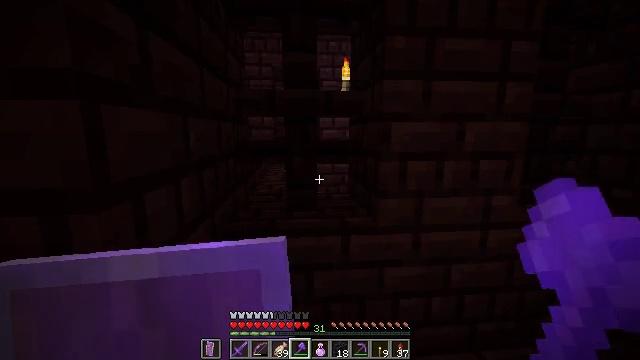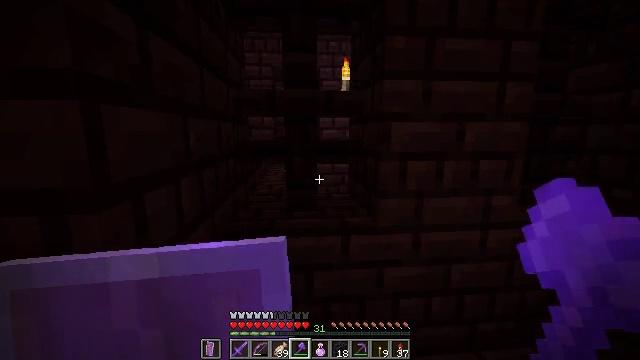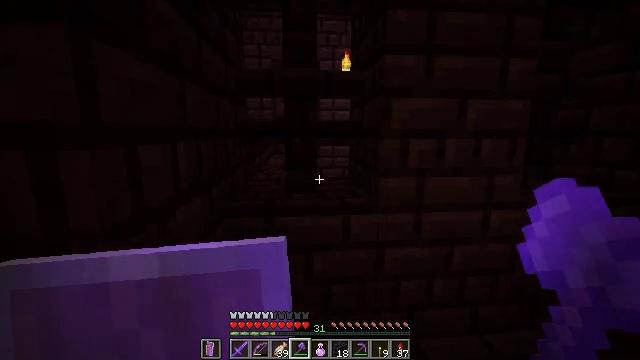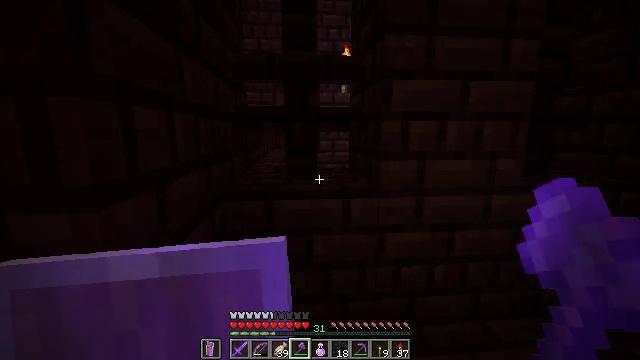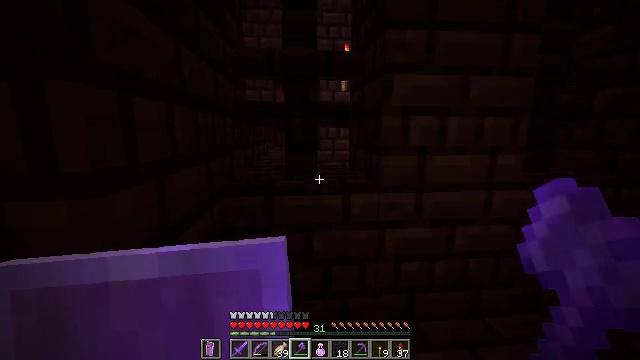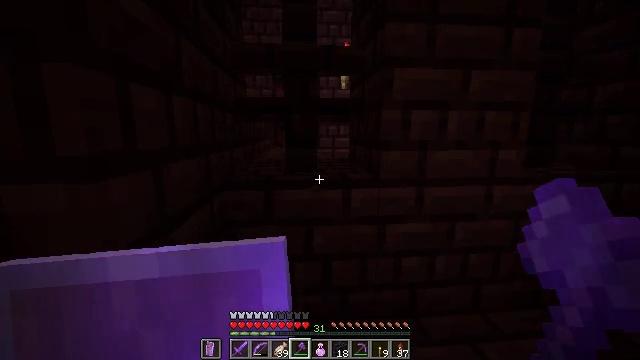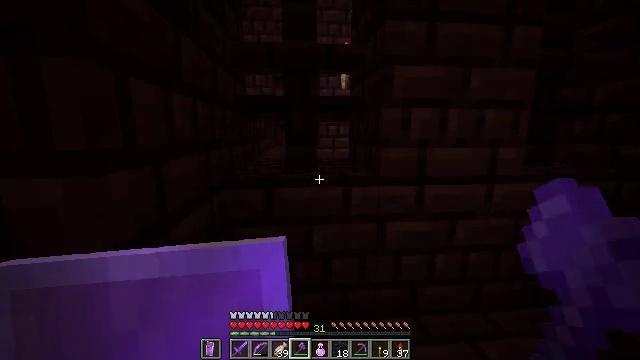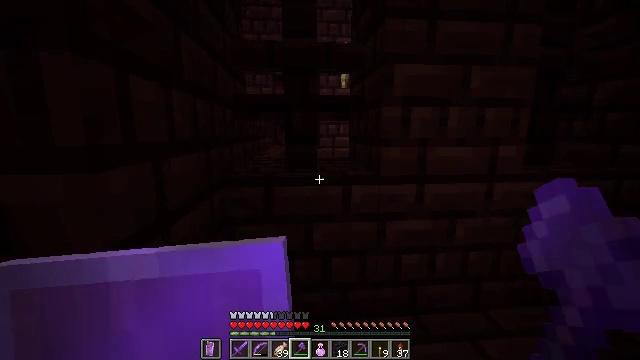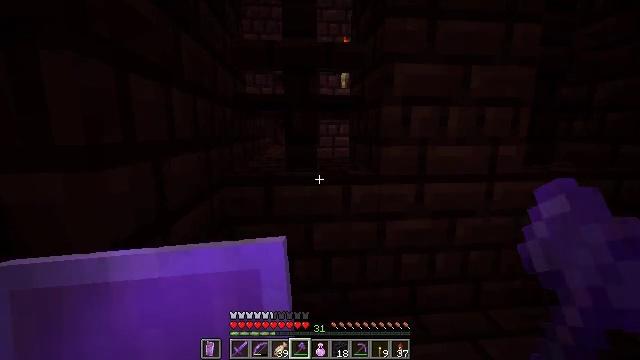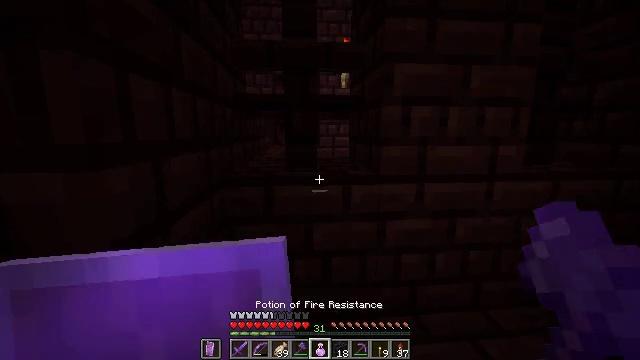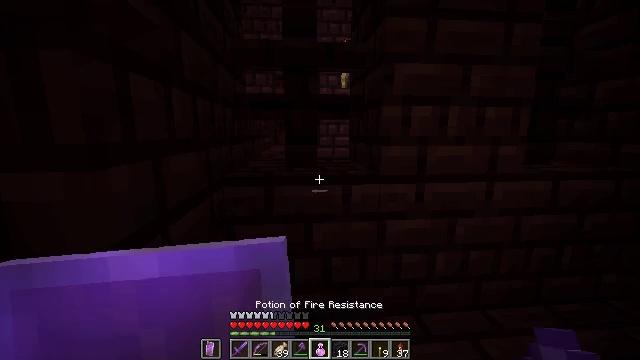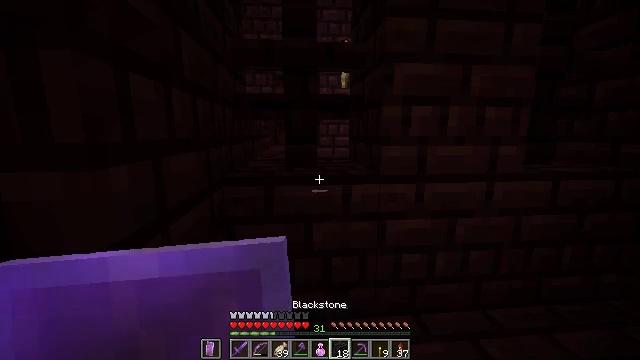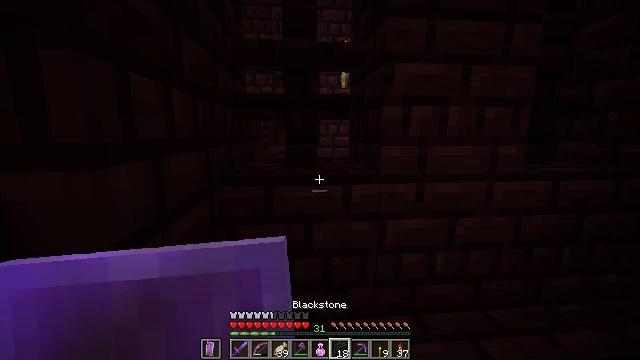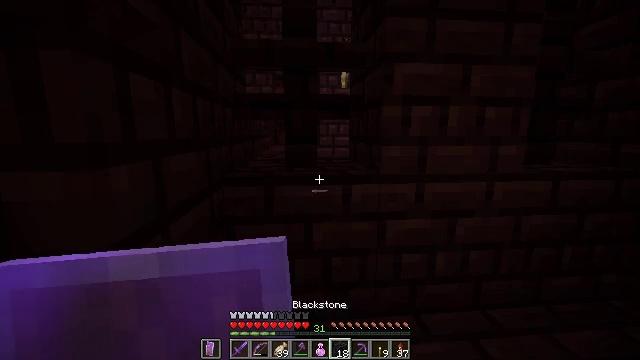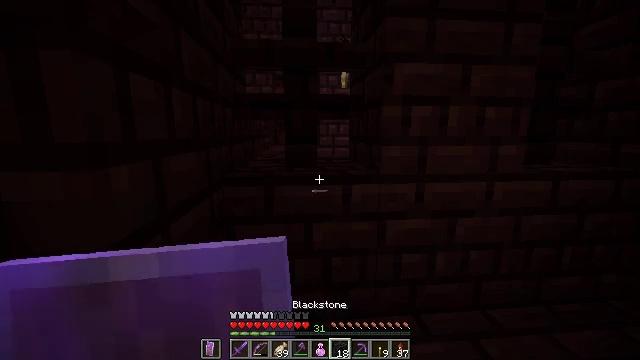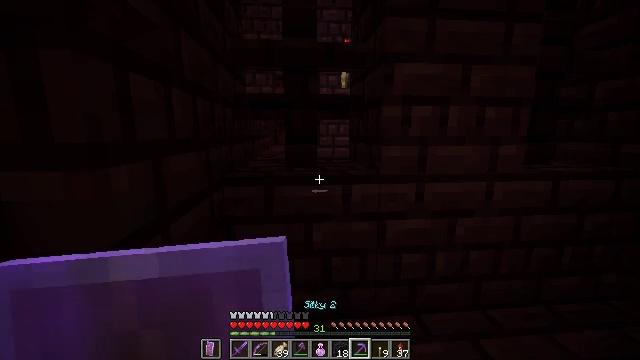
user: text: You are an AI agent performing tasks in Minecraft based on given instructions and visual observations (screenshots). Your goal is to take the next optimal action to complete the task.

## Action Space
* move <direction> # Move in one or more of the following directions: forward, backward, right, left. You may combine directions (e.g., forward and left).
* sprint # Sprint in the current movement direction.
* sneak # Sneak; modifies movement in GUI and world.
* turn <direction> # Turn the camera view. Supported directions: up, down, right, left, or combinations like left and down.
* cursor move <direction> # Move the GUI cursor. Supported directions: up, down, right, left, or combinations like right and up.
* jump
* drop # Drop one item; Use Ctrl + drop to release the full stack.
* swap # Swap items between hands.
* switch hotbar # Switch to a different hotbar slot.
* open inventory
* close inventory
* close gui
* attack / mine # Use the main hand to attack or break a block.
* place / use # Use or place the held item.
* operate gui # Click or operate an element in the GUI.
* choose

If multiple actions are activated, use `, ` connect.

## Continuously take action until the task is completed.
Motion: motion action
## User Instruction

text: Collect nether bricks for building.
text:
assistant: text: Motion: sneak
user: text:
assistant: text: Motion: sneak
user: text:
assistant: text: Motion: sneak
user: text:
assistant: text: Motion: sneak
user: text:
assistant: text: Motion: sneak
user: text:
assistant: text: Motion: sneak
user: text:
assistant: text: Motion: sneak
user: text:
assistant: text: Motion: sneak
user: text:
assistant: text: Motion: sneak
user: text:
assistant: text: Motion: sneak
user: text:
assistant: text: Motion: sneak
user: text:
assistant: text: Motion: sneak
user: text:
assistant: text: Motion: sneak
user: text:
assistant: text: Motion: sneak
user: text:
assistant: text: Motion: sneak
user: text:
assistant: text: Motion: sneak
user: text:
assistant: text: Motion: sneak
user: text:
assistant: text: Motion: sneak
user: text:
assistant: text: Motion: move right, sneak
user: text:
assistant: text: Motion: move right, sneak
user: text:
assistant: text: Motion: move right, sneak
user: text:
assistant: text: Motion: move right, sneak
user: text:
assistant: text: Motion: move forward, sneak
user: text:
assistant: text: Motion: move forward, sneak, turn up
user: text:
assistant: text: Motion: move forward, sneak
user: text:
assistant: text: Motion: move forward, sneak, turn up
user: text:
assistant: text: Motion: move forward, sneak, turn left and up
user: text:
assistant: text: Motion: sneak
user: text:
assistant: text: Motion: sneak
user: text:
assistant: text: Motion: sneak, turn up